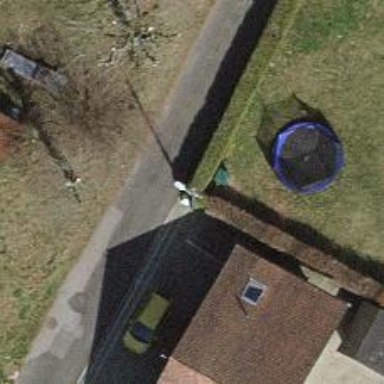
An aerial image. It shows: Hedge acting as barrier.